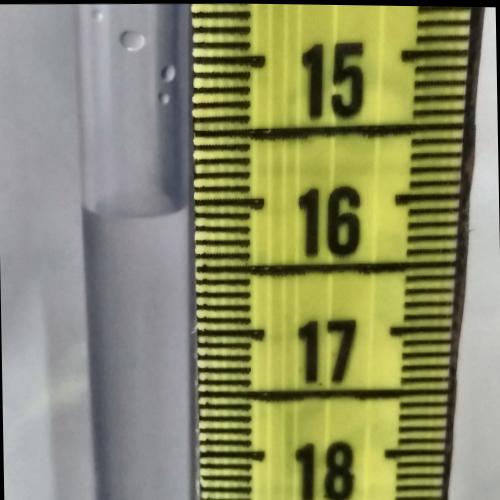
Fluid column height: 16.0 cm